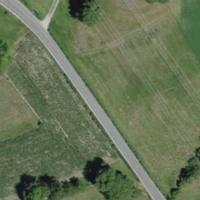
EUNIS habitat code: 24
Species observed at this site:
Euonymus europaeus